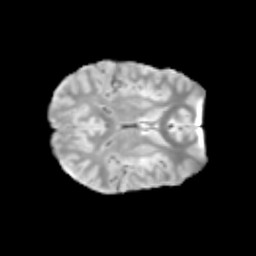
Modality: T2w
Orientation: axial
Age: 11
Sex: male
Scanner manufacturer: siemens
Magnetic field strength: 3 T
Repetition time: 3.8 s
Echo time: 0.07 s